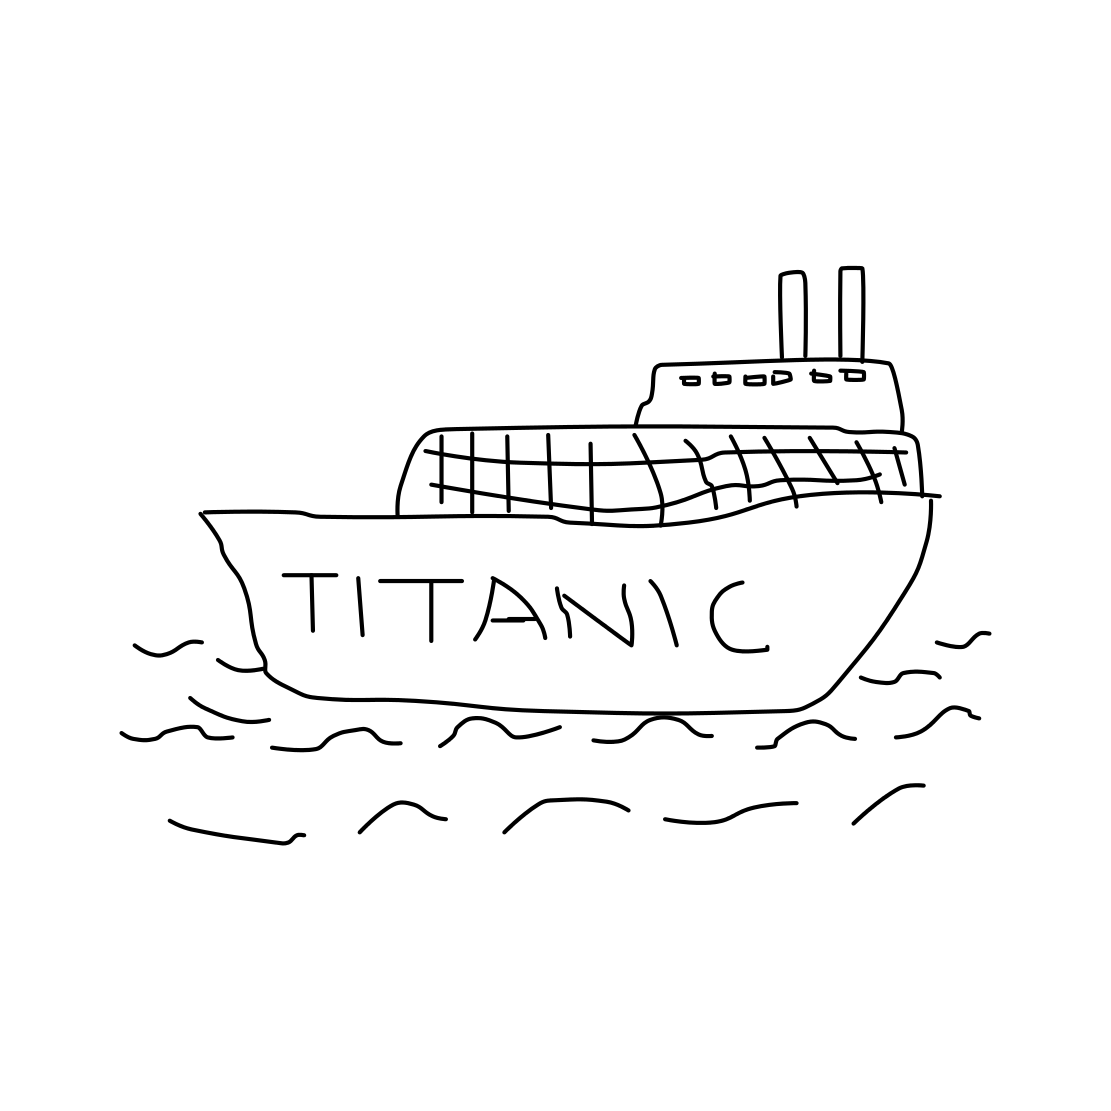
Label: ship